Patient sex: M
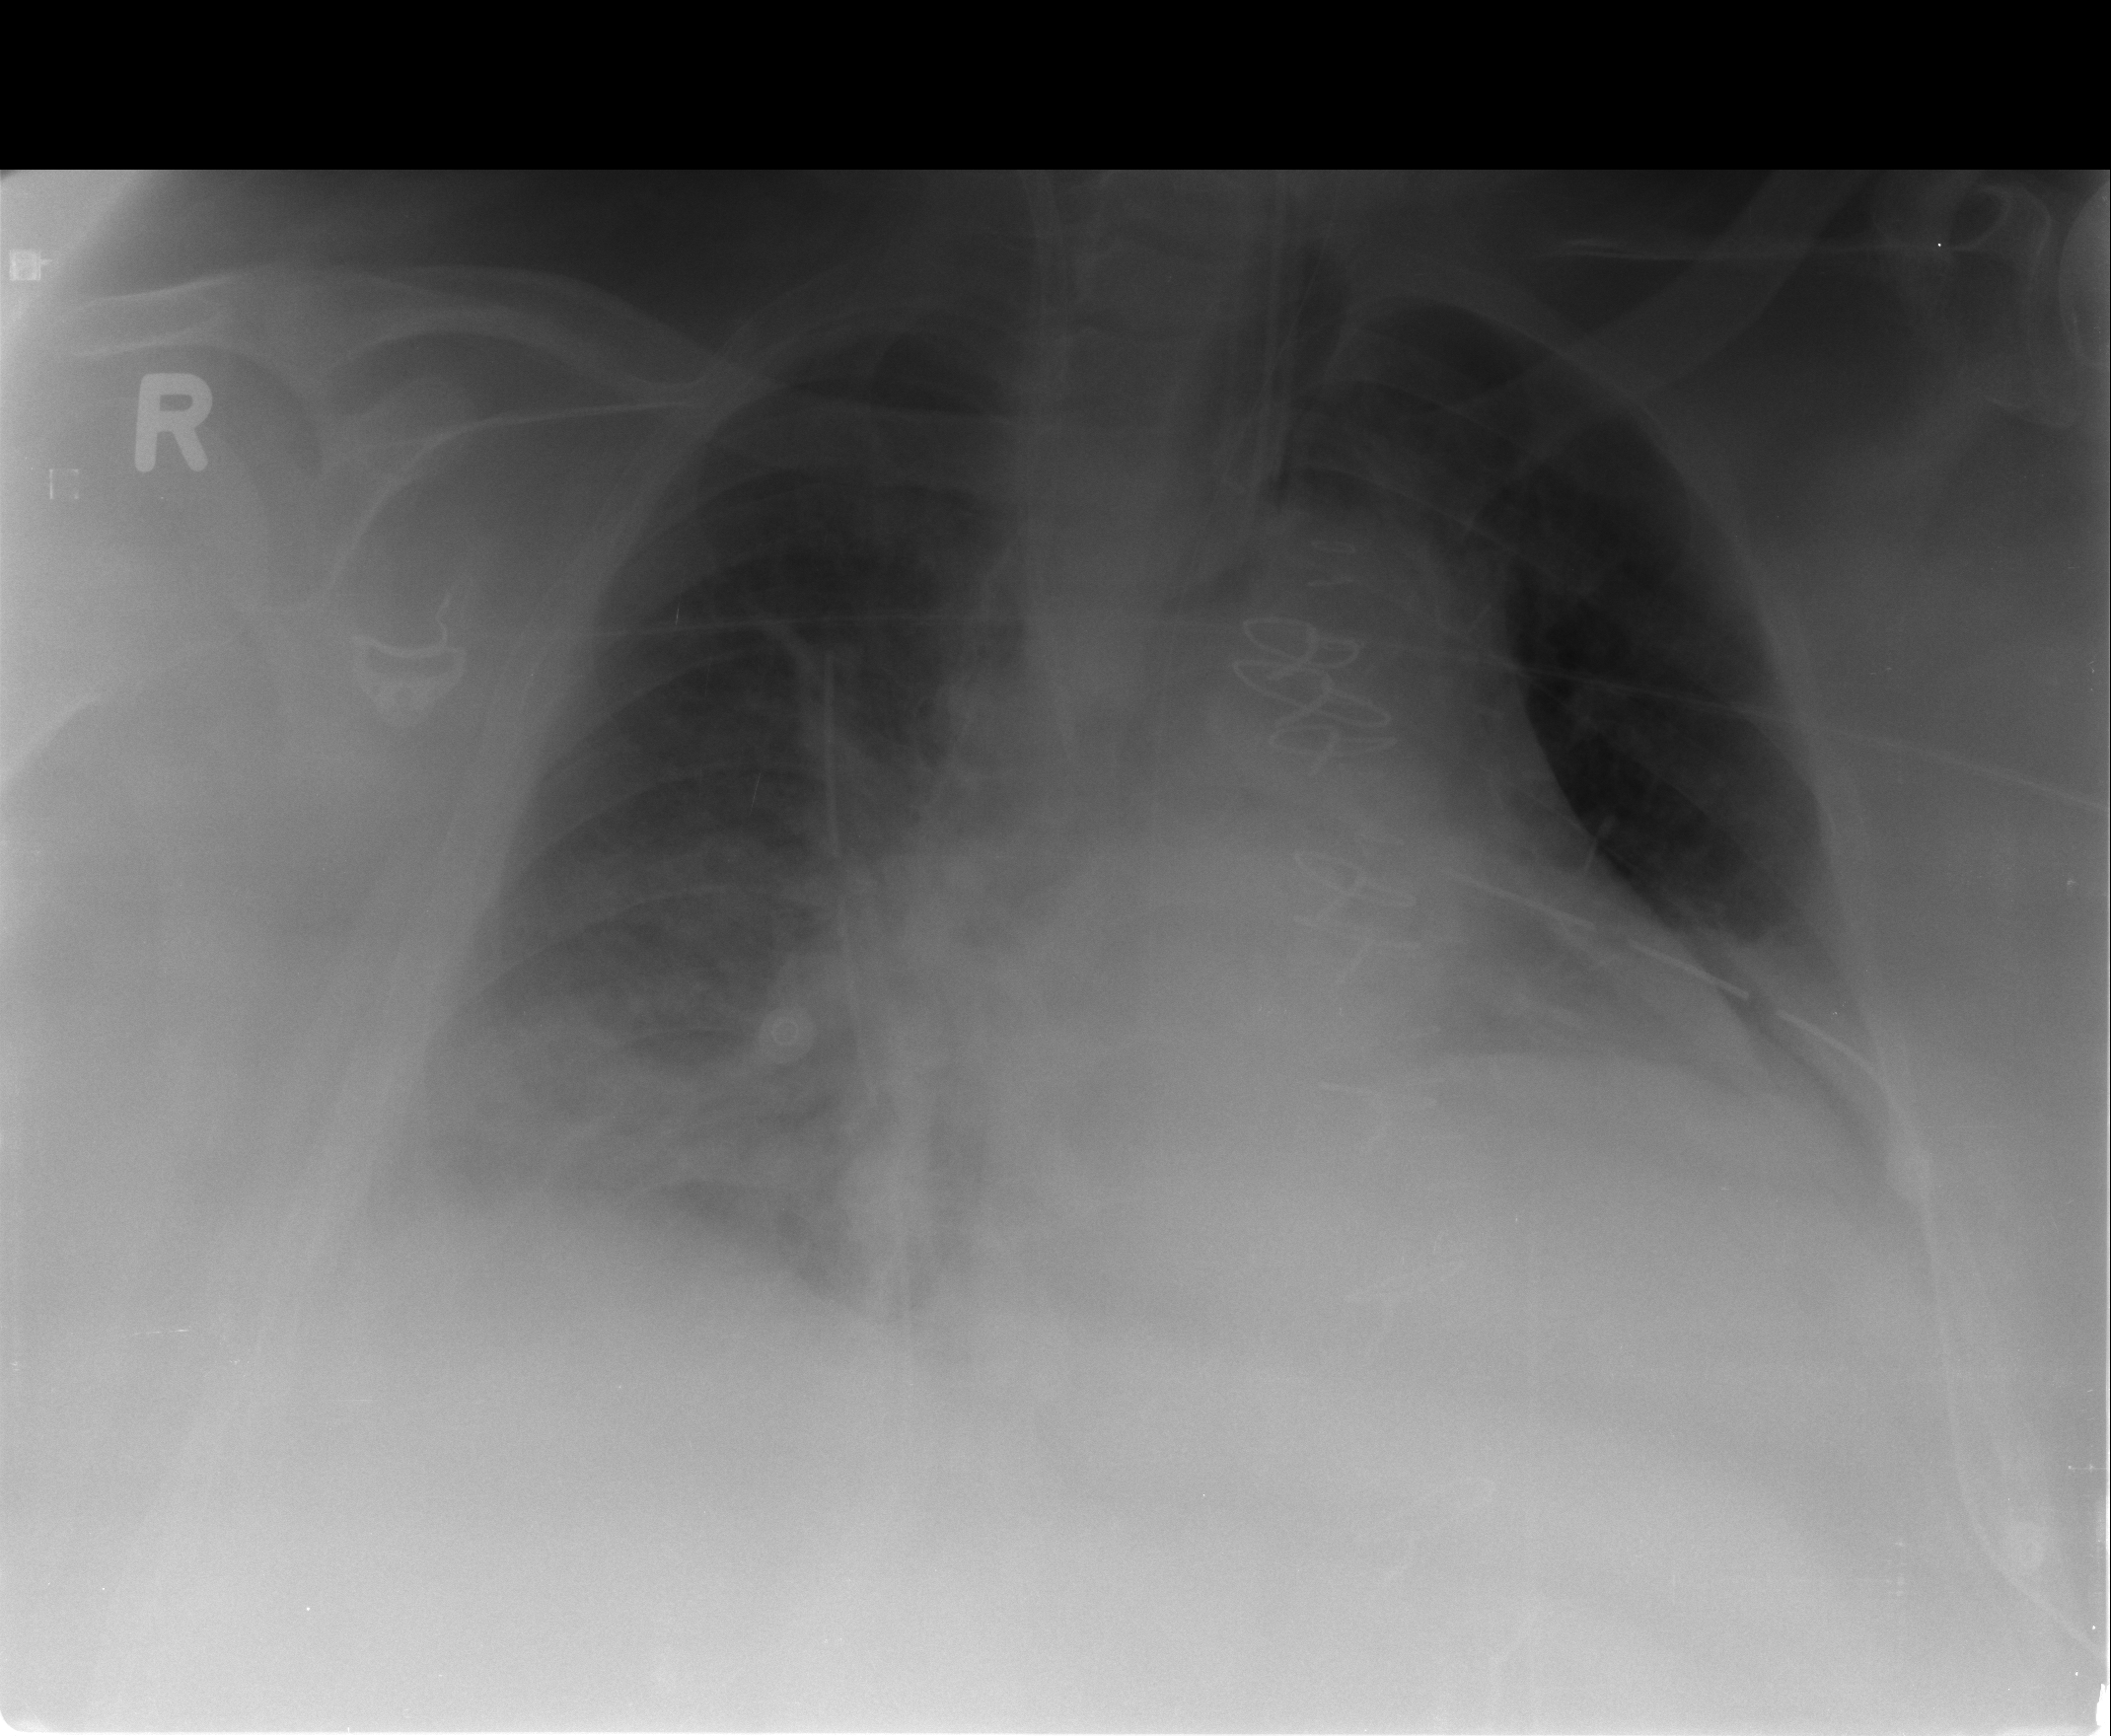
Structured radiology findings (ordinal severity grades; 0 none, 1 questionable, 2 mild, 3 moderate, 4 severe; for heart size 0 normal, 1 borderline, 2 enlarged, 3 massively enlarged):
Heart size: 2
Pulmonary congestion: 2
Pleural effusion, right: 2
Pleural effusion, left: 2
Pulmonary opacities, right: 0
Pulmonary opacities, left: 0
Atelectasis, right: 3
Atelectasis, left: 2